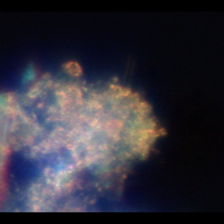
Taxon: Unknown_detritus
Group: Unknown